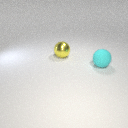
large yellow metal sphere to the left of large cyan rubber sphere